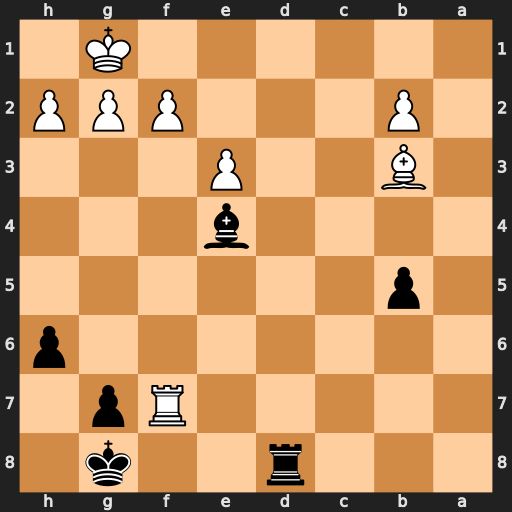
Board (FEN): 3r2k1/5Rp1/7p/1p6/4b3/1B2P3/1P3PPP/6K1
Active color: b
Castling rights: -
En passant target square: -
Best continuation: Bd5 Rb7 Bxb3